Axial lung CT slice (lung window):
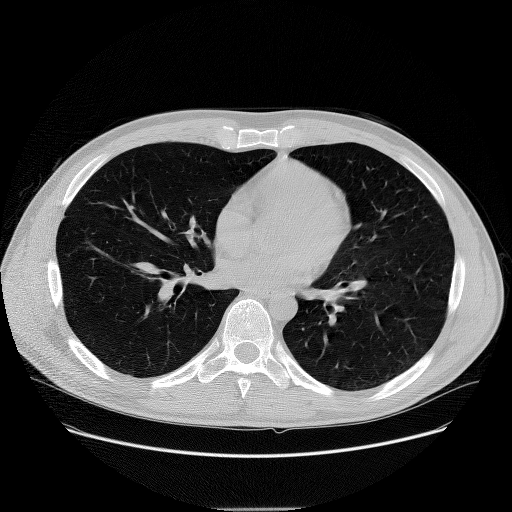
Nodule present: no